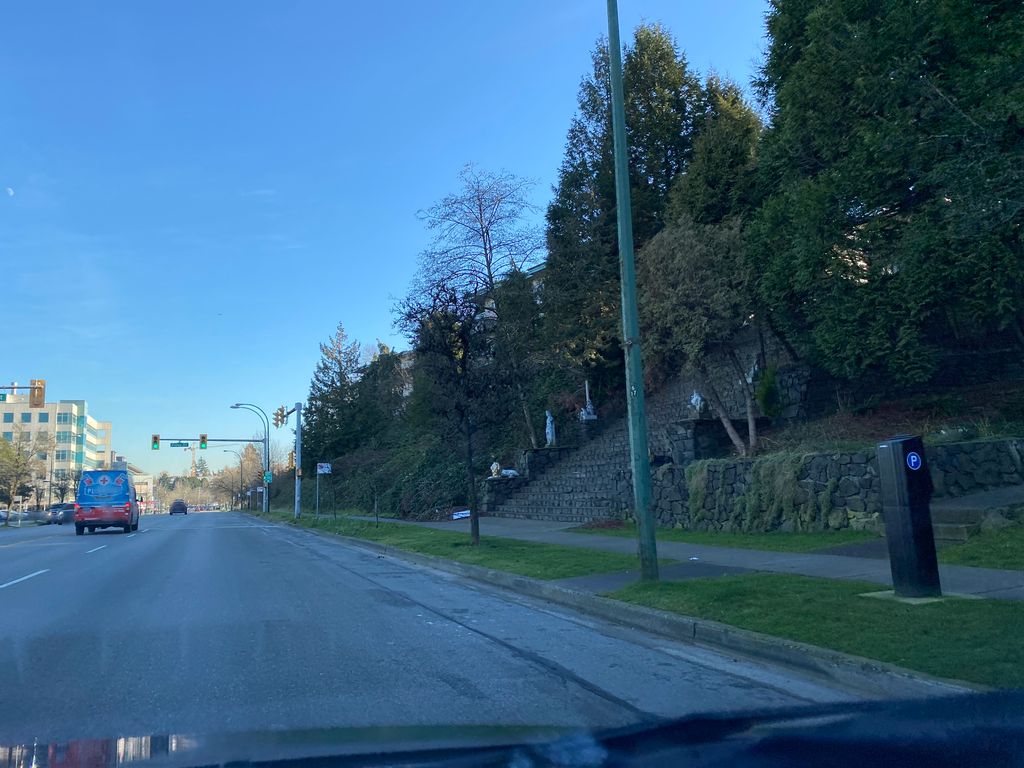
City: vancouver